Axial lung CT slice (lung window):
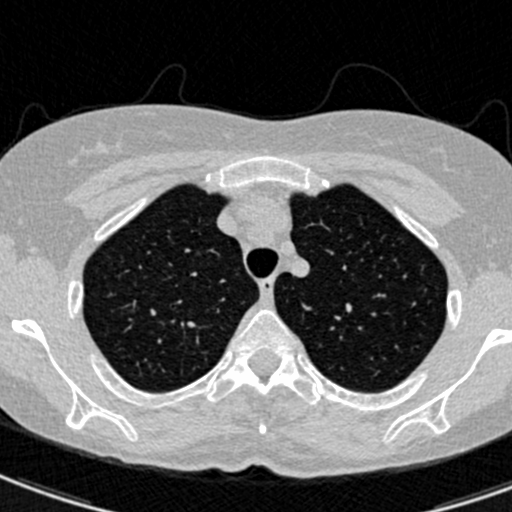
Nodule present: no